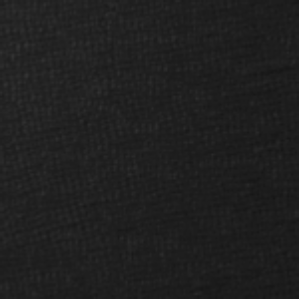
Label: frost